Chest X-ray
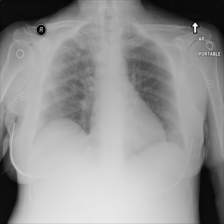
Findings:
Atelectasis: negative
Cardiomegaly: negative
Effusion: negative
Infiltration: negative
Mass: negative
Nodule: negative
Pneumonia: negative
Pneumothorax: negative
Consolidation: negative
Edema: negative
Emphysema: negative
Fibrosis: negative
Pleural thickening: negative
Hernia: negative